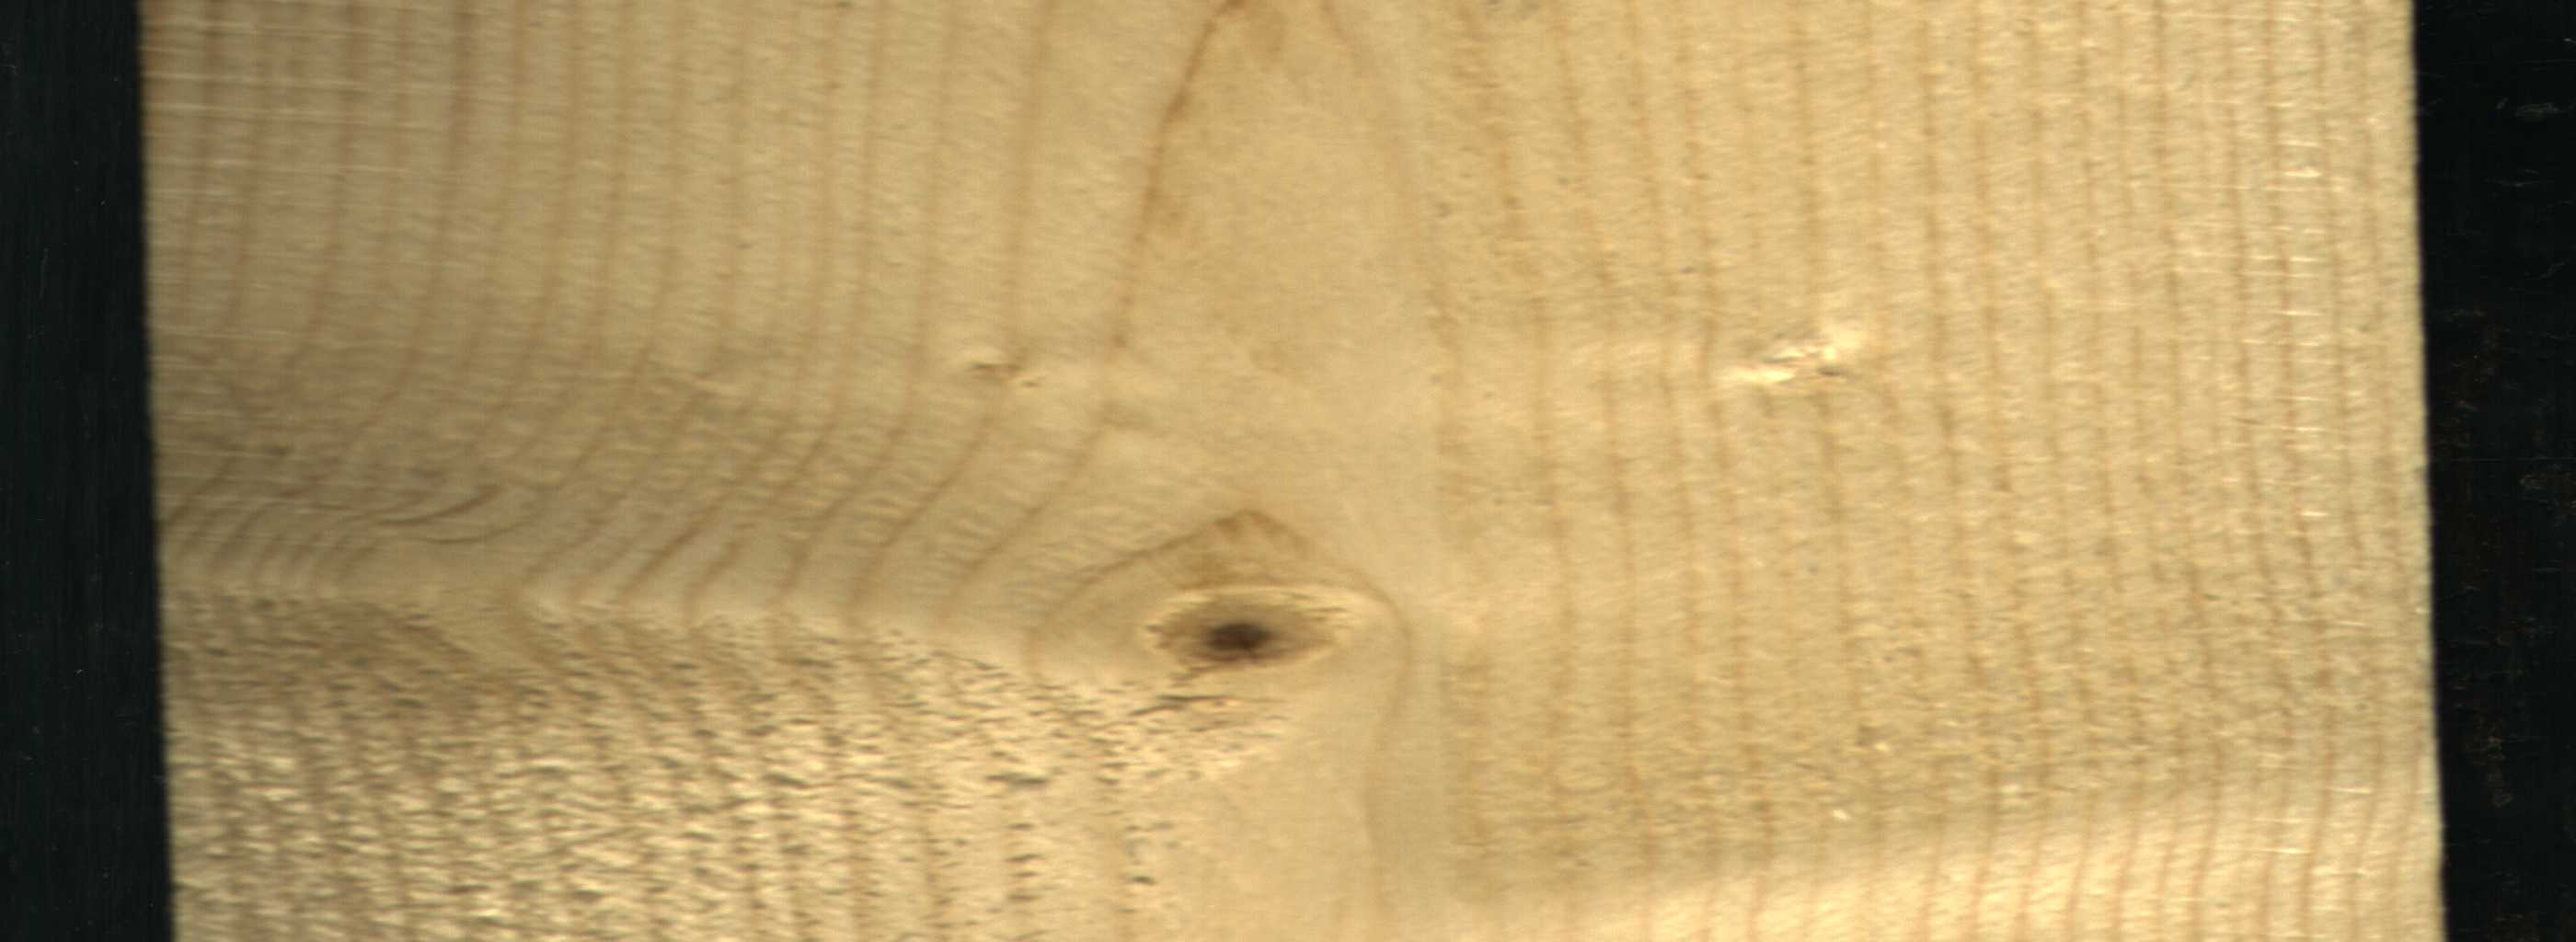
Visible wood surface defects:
Live_Knot